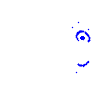
Particle: kaon